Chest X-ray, AP view. Patient: 60 years old, sex M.
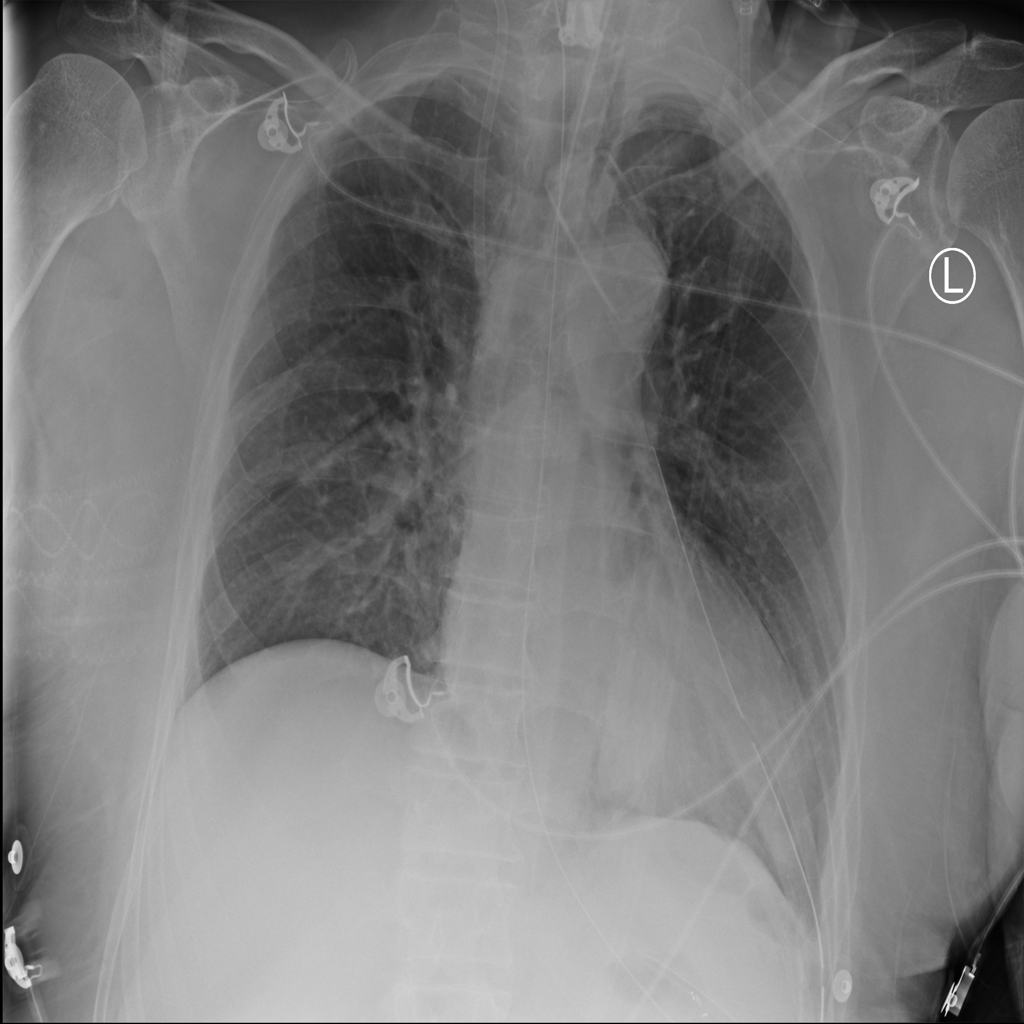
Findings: No Finding